\RaggedRight % 全局左对齐

已知函数$f(x)\ (x\in \mathbb{R})$的图象如图所示，则不等式$xf'(x)>0$的解集为（ ）

\vspace{1em}

A. $\left(0,\frac{1}{2}\right)\cup(2,+\infty)$

B. $(-\infty,0)\cup\left(\frac{1}{2},2\right)$

C. $(-\infty,0)\cup\left(\frac{1}{2},+\infty\right)$

D. $\left(-\infty,\frac{1}{2}\right)\cup(2,+\infty)$
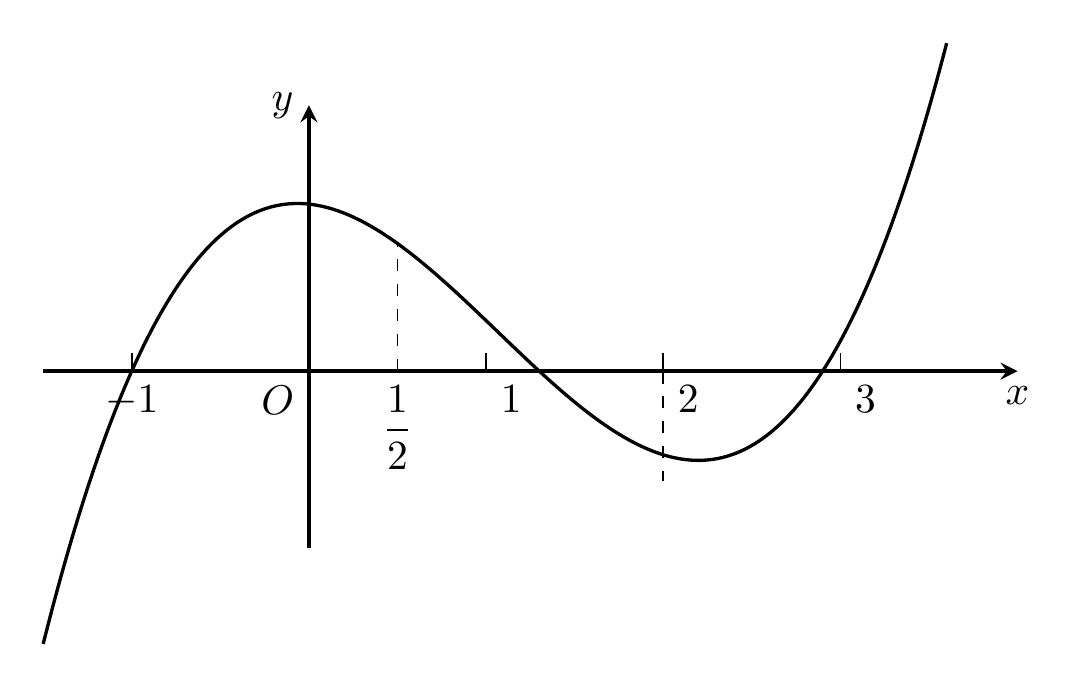
【解答】
\textbf{【答案】} A

\vspace{1em}

\textbf{【分析】} 根据函数图象判断其导数的正负情况，即可求得答案。

\vspace{1em}

\textbf{【解答】}
解：由函数$f(x)\ (x\in \mathbb{R})$的图象可知当$x<\frac{1}{2}$或$x>2$时，$f'(x)>0$；

当$\frac{1}{2}<x<2$时，$f'(x)<0$，

$xf'(x)>0$等价于
\[
\begin{cases}
x>0 \\
f'(x)>0
\end{cases}
\quad\text{或}\quad
\begin{cases}
x<0 \\
f'(x)<0
\end{cases},
\]

故不等式$xf'(x)>0$的解集为$\left(0,\frac{1}{2}\right)\cup(2,+\infty)$。

故选：A.

\vspace{1em}

\textbf{【点评】} 本题主要考查了导数与单调性关系在不等式求解中的应用，属于中档题。